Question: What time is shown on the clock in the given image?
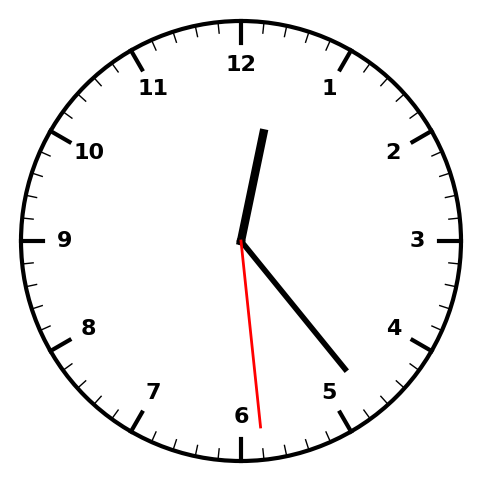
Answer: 12:23:29